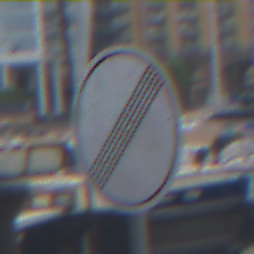
Verkehrszeichen: EndeSaemtlicherBegrenzungen
Umgebung: Outdoor, Urban
Tageszeit: MorningAfternoon
Wetter: Overcast
Licht: Natural
Jahreszeit: NotSpecified
Kontrast: LowContrast